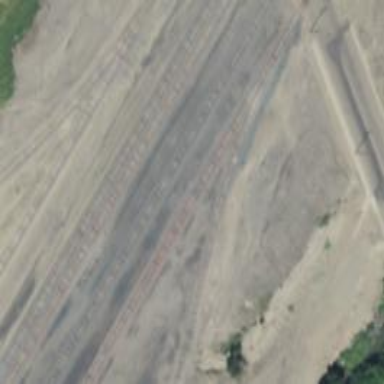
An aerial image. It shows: Railway yard.